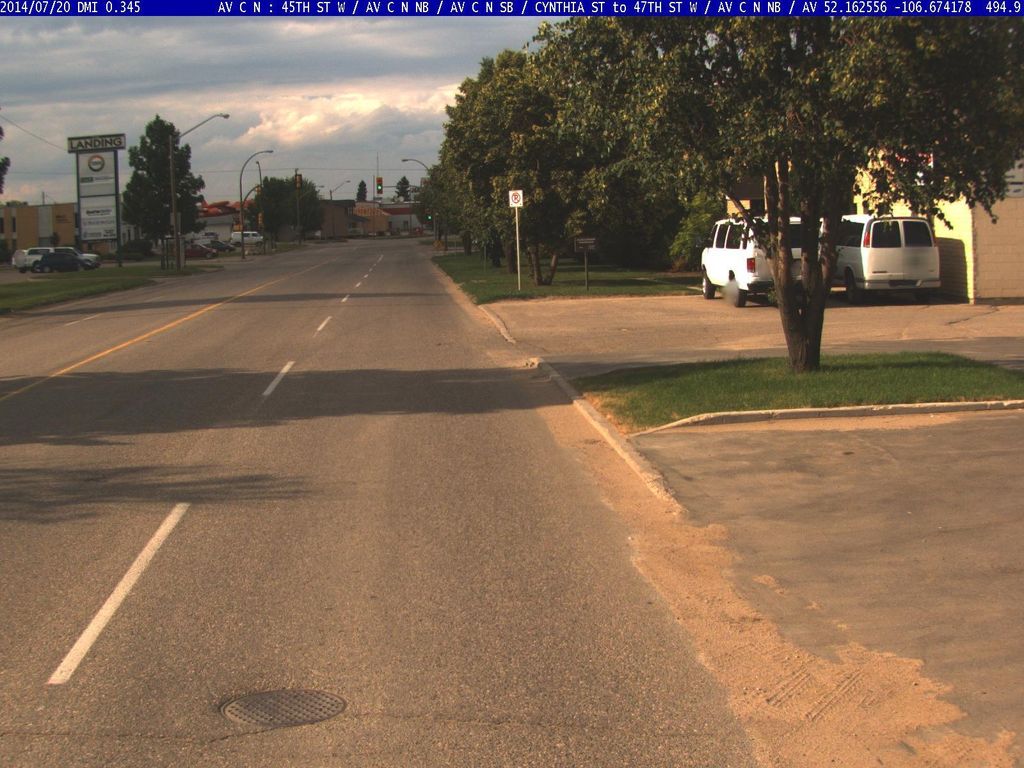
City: saskatoon